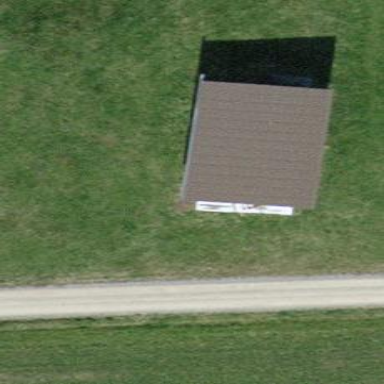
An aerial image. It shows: Shed.